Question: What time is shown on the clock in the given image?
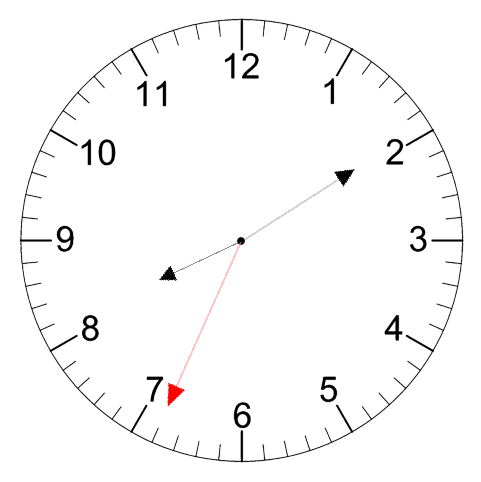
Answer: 08:09:34